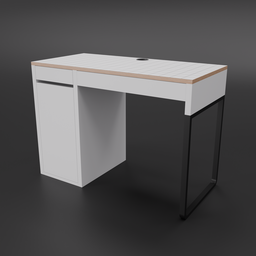
Label: furniture